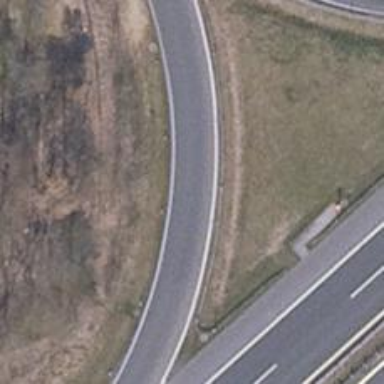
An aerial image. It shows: Motorway link.